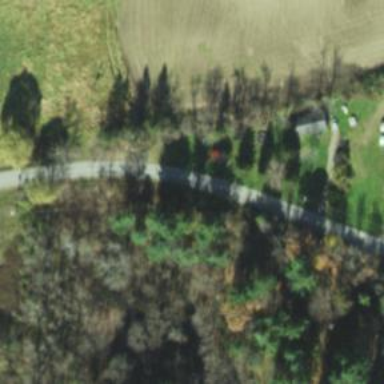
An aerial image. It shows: Unclassified road.